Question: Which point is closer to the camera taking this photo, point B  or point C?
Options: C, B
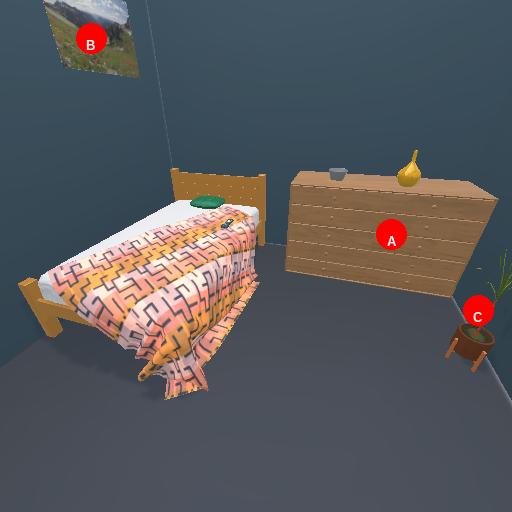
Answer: C